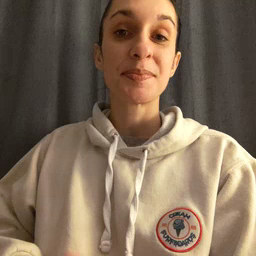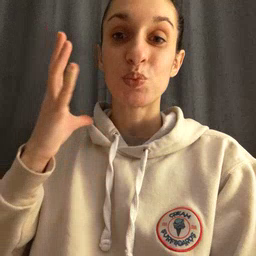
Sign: pretty